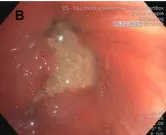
(A,B) Flexible bronchoscopy revealing total obstruction of the right upper lobar bronchus by amorphous bronchial adenomatous hyperplasia, purulent secretion and abundant granulation tissue.
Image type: endoscopy (airway_endoscopy)